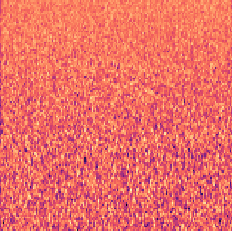
Sound class: Frog